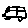
Label: car